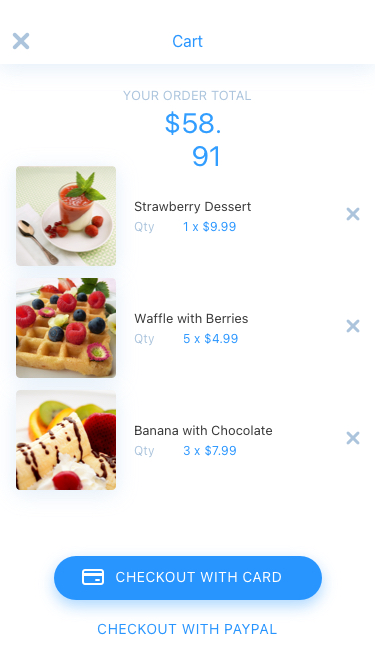
Text in this UI design:
$58.91
Your order total
Strawberry Dessert
Qty
1 x $9.99
Waffle with Berries
Qty
5 x $4.99
Banana with Chocolate
Qty
3 x $7.99
Checkout with card
Checkout with PayPal